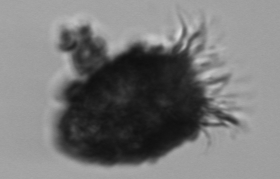
Label: Stenosemella_pacifica